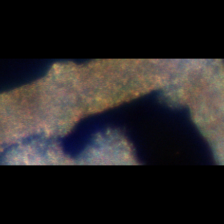
Taxon: Unknown_full_image
Group: Unknown